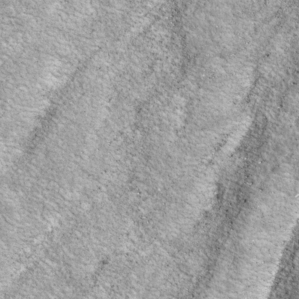
Label: non_frost